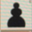
Piece: bP